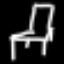
Label: chair